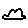
Label: cloud